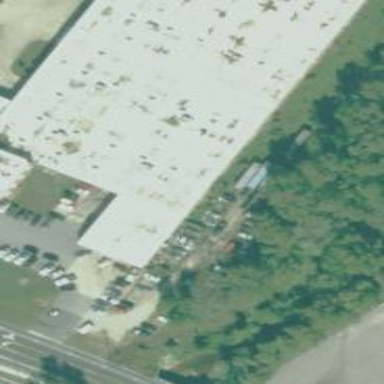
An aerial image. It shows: Commercial building.